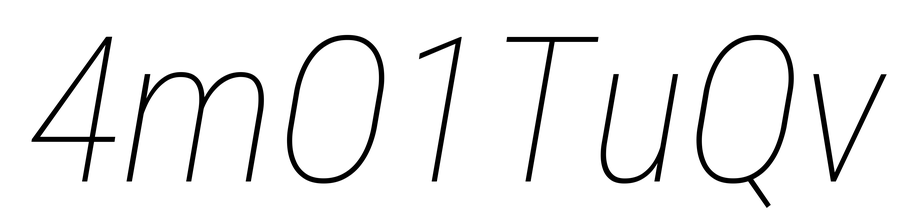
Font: Roboto-Italic_Condensed_Thin_Italic